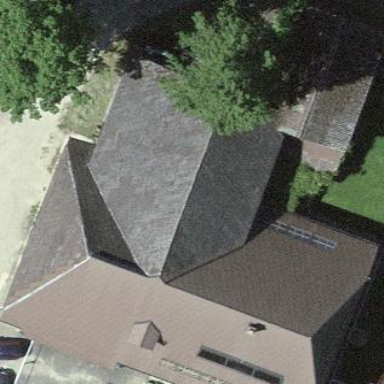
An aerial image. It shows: Farm building with half-hipped roof shape.